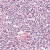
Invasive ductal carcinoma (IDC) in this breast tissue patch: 1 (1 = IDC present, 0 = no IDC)